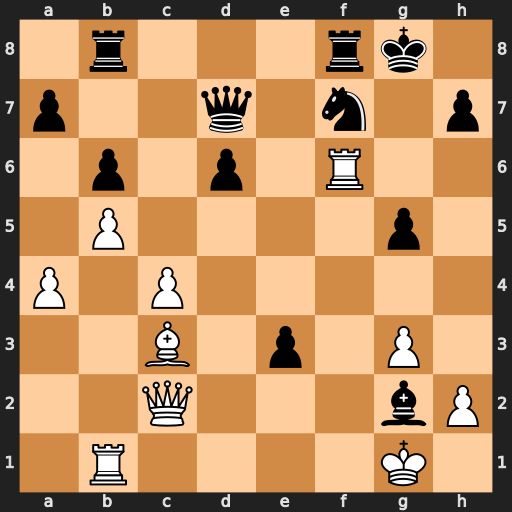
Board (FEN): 1r3rk1/p2q1n1p/1p1p1R2/1P4p1/P1P5/2B1p1P1/2Q3bP/1R4K1
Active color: w
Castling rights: -
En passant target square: -
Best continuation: Rg6+ hxg6 Qxg6#